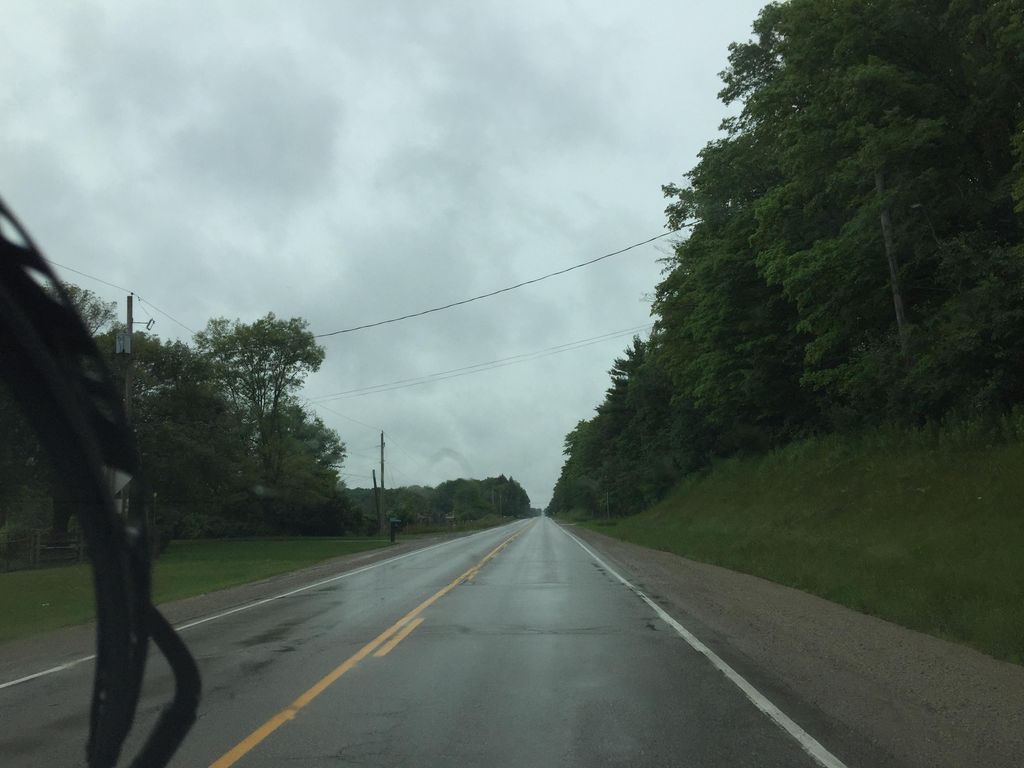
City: kitchener-waterloo